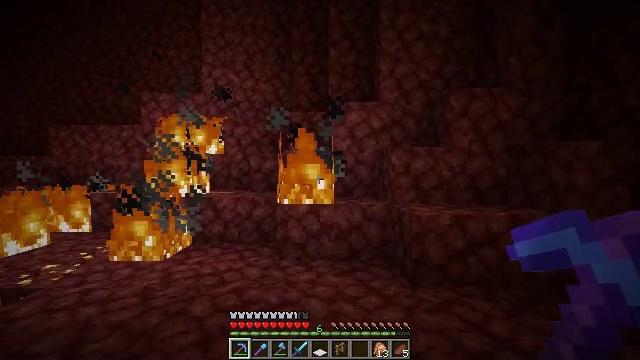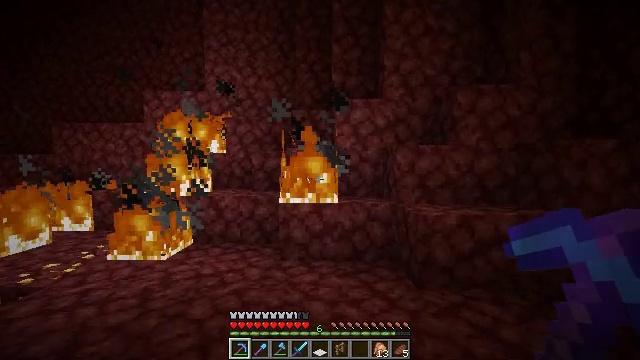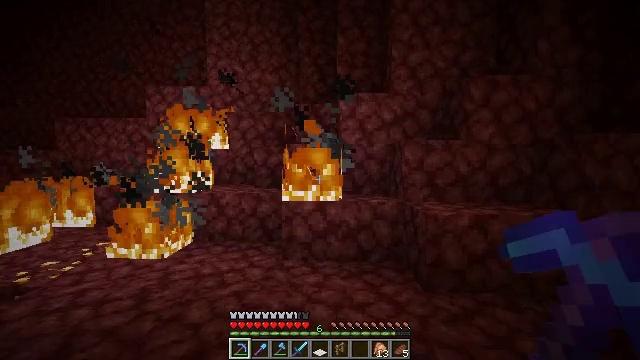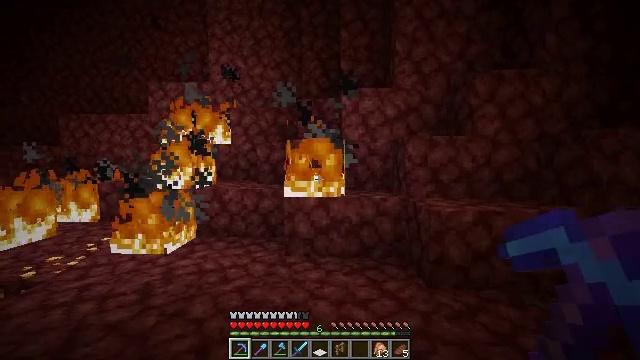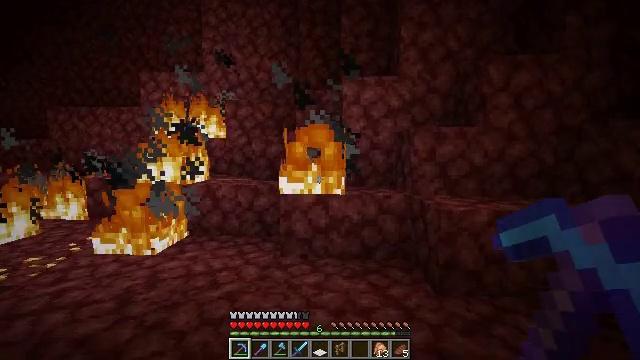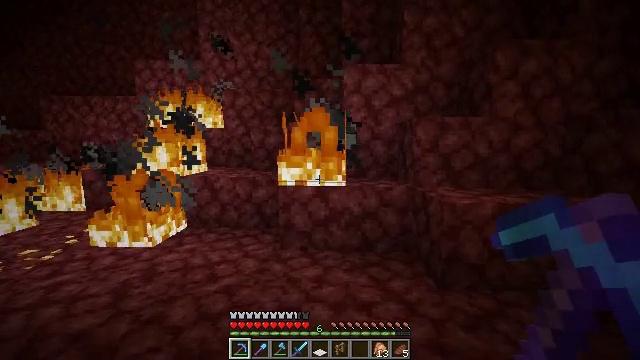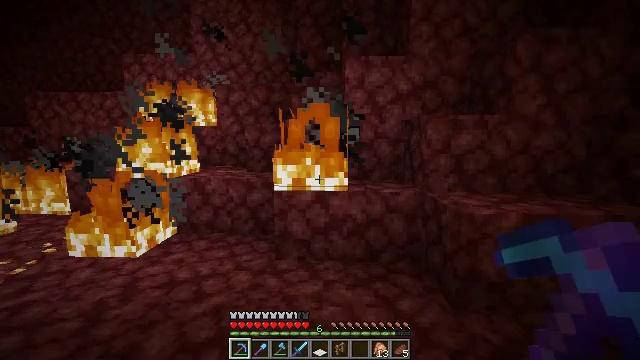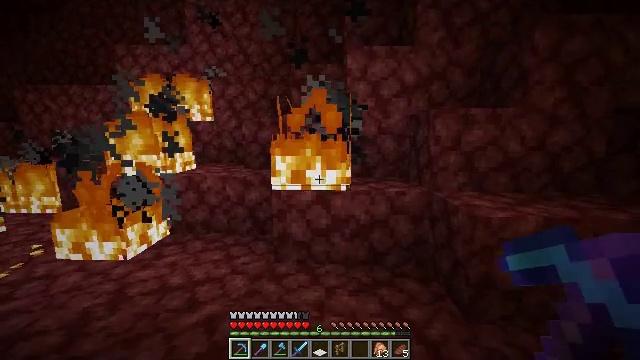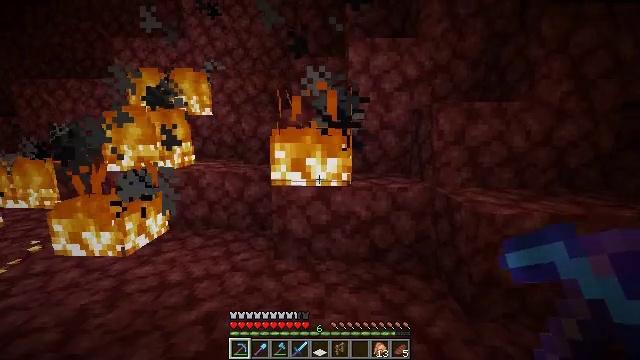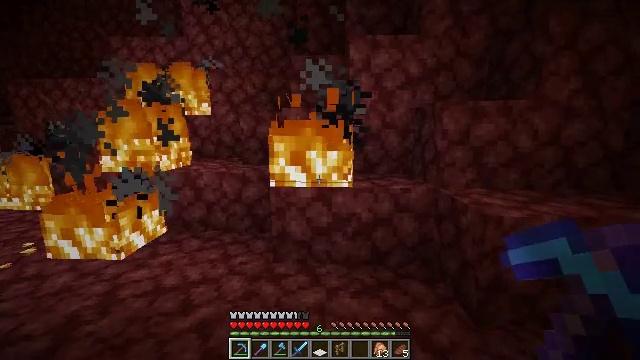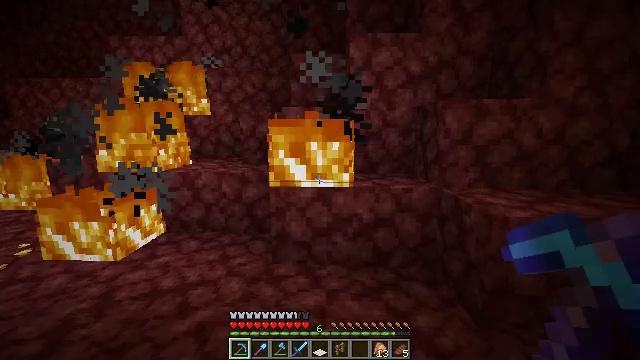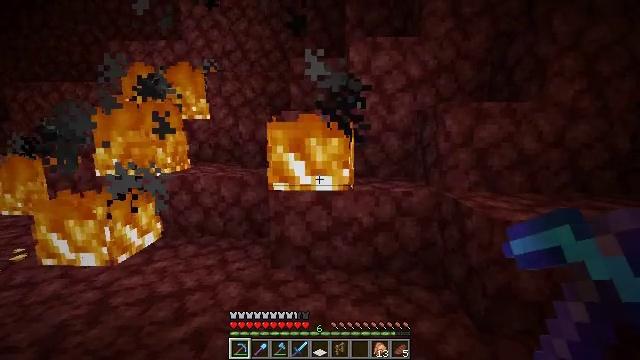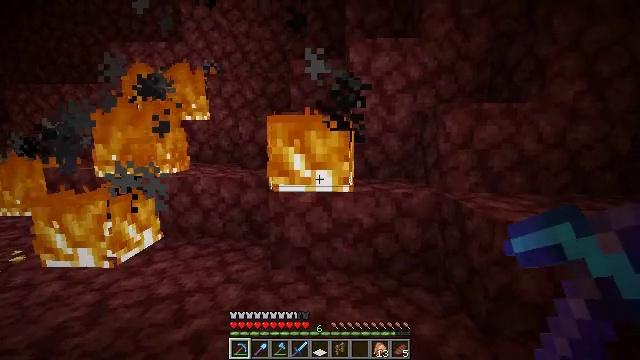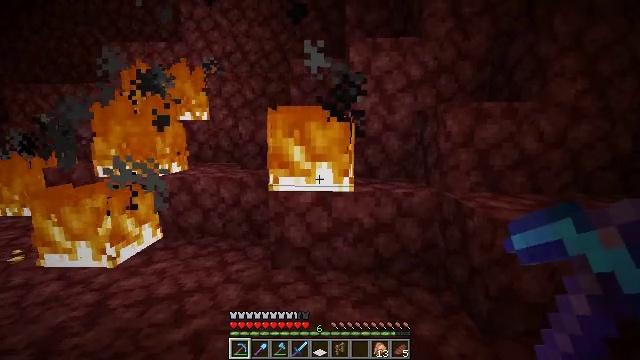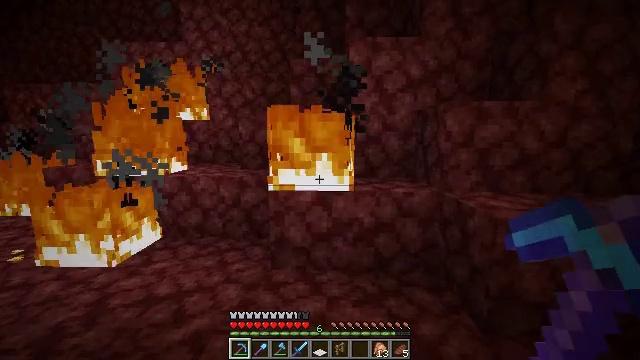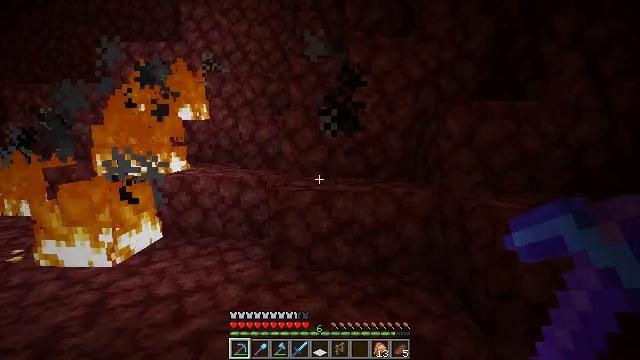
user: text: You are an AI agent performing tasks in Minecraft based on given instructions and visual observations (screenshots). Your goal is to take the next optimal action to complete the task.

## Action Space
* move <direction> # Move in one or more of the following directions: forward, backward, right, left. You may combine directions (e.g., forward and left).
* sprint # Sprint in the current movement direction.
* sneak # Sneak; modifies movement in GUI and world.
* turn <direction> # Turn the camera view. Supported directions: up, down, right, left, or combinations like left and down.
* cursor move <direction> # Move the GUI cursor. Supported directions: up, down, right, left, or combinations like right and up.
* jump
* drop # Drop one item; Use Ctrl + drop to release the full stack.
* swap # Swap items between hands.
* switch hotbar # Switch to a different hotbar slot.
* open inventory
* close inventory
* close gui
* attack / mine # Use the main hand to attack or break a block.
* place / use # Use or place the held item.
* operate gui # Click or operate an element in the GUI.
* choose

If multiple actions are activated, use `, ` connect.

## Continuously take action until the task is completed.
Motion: motion action
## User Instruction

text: Put out the fire.
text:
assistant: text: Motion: move forward
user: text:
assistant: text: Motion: move forward, turn left
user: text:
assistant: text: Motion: move forward
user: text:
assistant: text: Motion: move forward, turn down
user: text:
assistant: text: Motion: move forward, turn down
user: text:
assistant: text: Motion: move forward
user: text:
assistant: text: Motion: move forward, turn down
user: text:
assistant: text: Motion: turn down
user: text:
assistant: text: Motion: no_op
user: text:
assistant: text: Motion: no_op
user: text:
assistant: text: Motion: no_op
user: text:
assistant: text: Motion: no_op
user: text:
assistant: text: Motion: no_op
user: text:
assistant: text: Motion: no_op
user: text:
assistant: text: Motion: attack / mine
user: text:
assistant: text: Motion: attack / mine
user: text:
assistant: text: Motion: attack / mine
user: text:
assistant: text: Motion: turn left
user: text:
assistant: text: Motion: turn left and up
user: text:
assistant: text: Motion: no_op